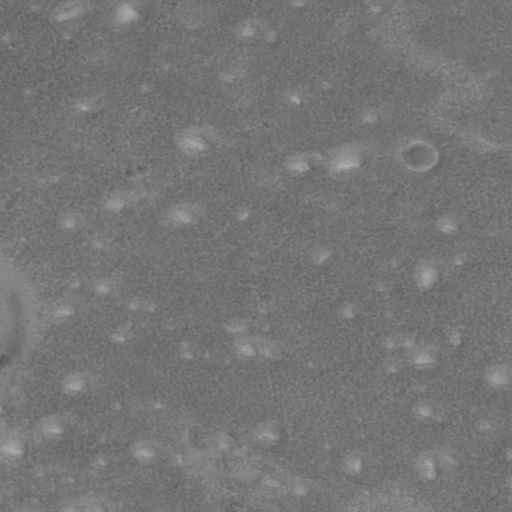
Classes present: Background, Cone